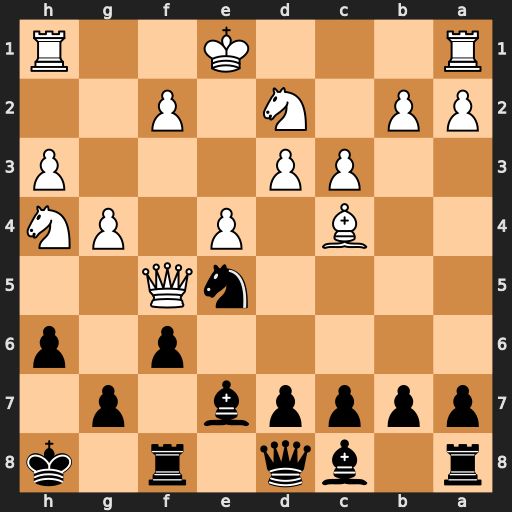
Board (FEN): r1bq1r1k/ppppb1p1/5p1p/4nQ2/2B1P1PN/2PP3P/PP1N1P2/R3K2R
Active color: b
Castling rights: KQ
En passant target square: -
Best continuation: d5 Ng6+ Nxg6 Qxg6 dxc4